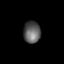
Tissue: lung
Cell type: Epithelial cells
Senescence score: 0.225
Nuclear area (px): 366
Mean DAPI intensity: 92.945